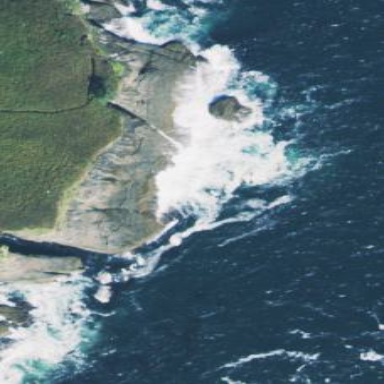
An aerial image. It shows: Natural rock reef.